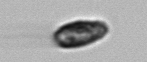
Label: Pseudochattonella_farcimen